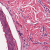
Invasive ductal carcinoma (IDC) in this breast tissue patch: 0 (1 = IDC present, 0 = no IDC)